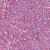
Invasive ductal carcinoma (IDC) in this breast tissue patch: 1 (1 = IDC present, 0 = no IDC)